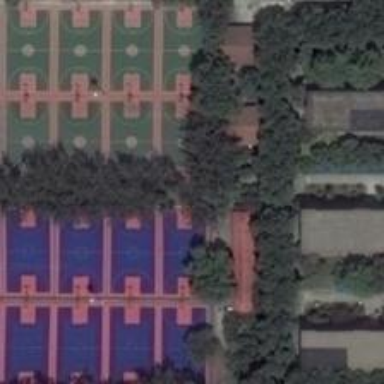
Each rectangle has a total of ten courts .